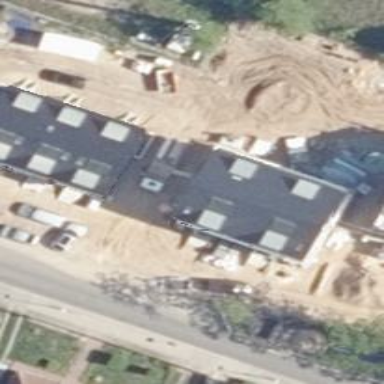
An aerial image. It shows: Image showing building with apartments.